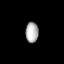
Tissue: lung
Cell type: Fibroblasts
Senescence score: 0.6978
Nuclear area (px): 265
Mean DAPI intensity: 170.434